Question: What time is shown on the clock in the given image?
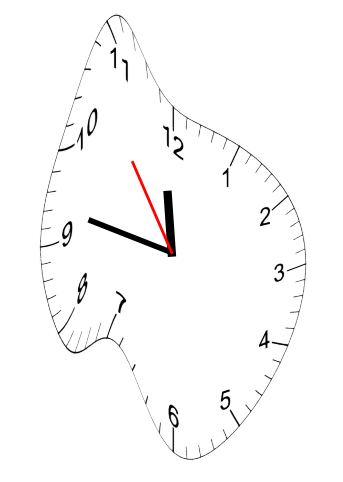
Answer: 11:46:54